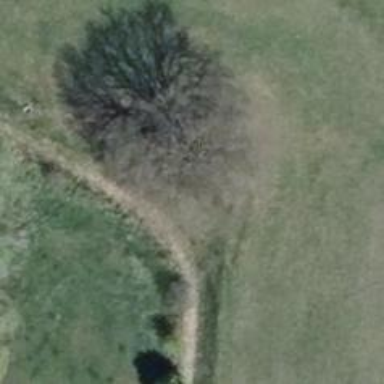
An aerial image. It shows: Deciduous tree with broadleaved leaves.